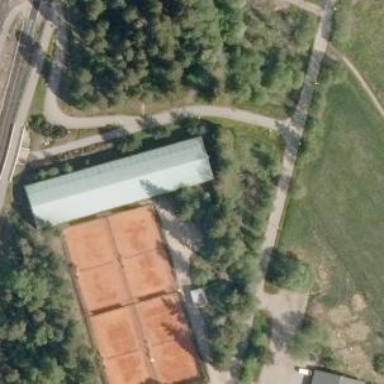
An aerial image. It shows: Sports center building dedicated to tennis.